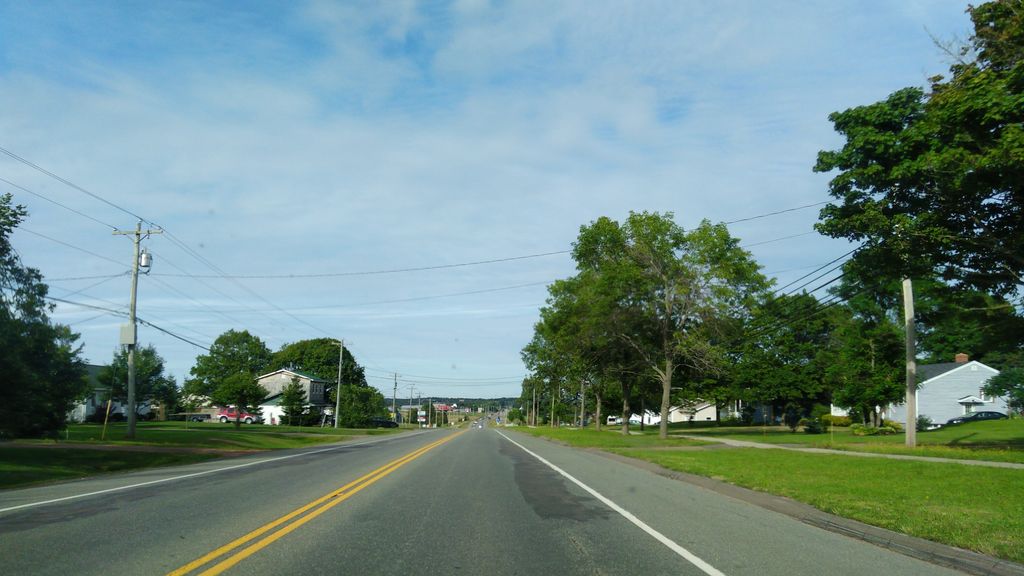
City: charlottetown